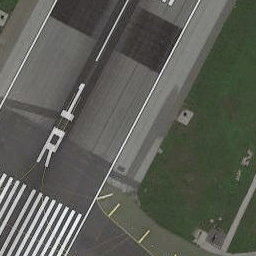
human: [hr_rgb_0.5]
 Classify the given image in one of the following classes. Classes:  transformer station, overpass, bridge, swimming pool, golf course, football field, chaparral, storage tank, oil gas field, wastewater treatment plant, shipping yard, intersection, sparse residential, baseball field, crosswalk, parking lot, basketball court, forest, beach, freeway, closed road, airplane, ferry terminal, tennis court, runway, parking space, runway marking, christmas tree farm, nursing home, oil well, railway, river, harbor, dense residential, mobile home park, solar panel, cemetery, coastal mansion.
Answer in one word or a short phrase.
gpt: runway